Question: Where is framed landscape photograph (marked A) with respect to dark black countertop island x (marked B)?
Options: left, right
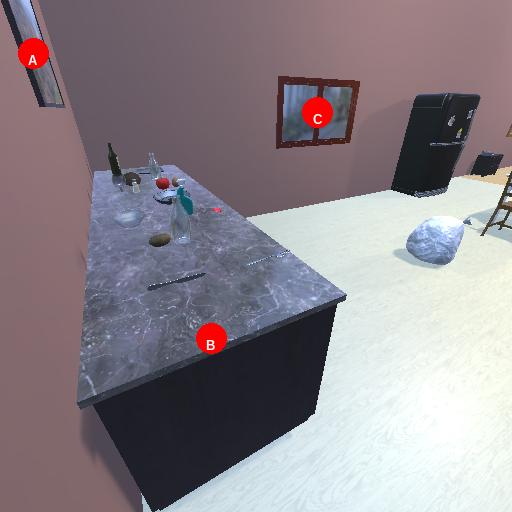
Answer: left